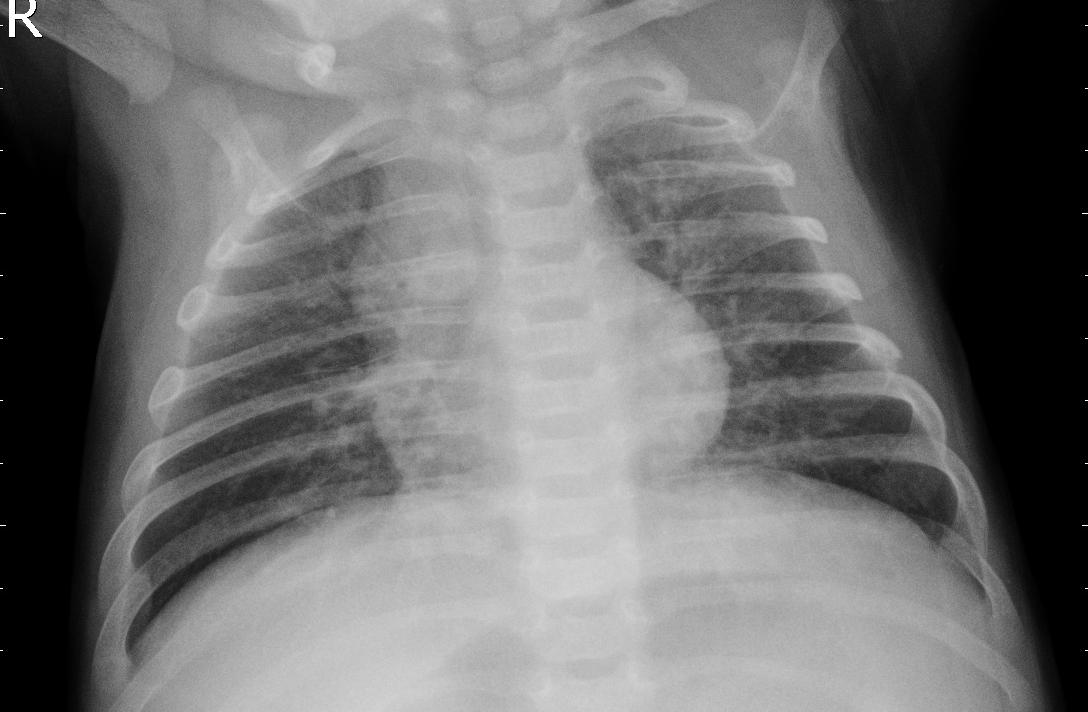
Diagnosis: PNEUMONIA